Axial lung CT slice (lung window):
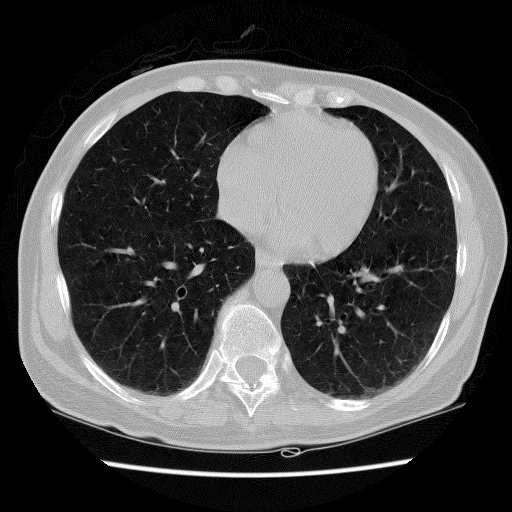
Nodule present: no